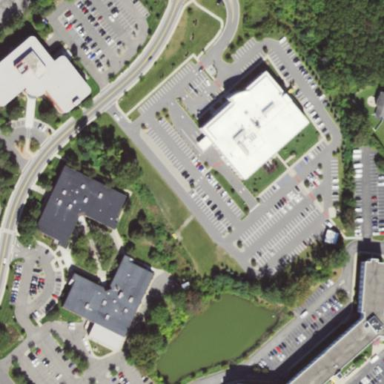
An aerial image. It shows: Paved parking area.